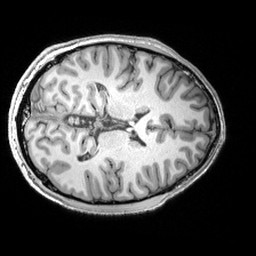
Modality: T1w
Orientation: axial
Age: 28
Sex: male
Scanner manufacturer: siemens
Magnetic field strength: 3 T
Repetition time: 2.53 s
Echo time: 0.00299 s